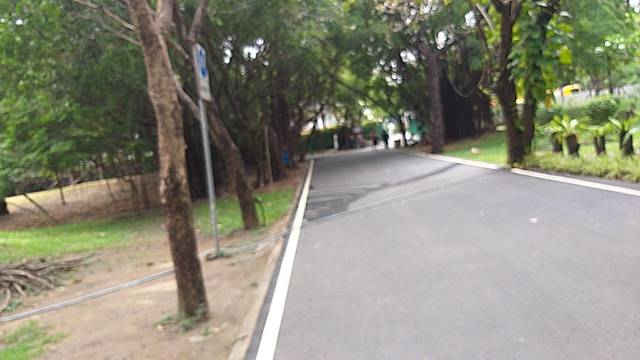
Region: Thailand
Coordinates: 13.812, 100.552